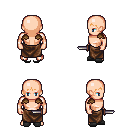
a pixel art fantasy rpg character, male body template, human, light skin, leather shoulder armor, robe skirt, plain hairstyle, gray slippers, dagger, four views (front, back, left, right), 2x2 character sprite sheet, small pixel art, hard edges, no anti-aliasing